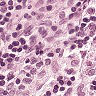
Metastatic tissue present: no